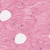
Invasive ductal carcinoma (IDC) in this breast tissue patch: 0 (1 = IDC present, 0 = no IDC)